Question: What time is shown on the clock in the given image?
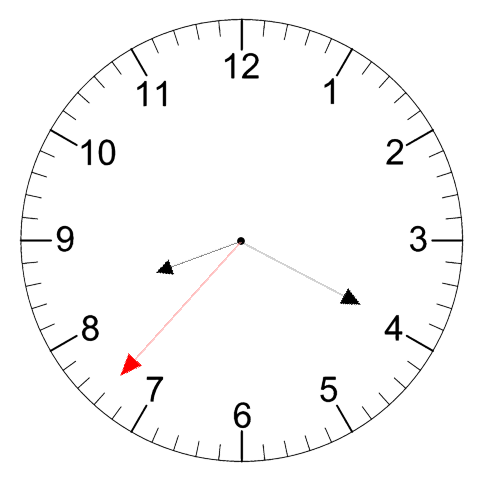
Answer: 08:19:37